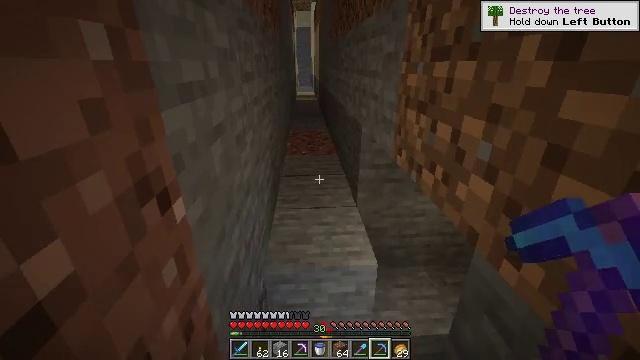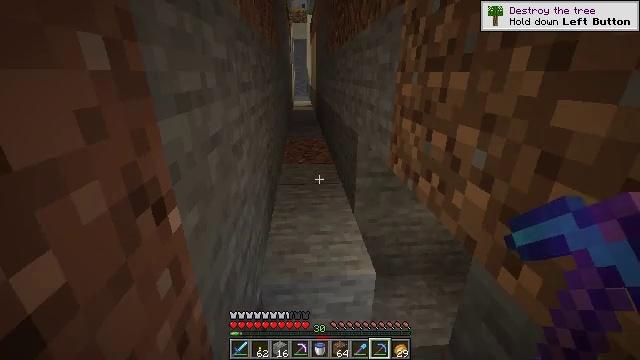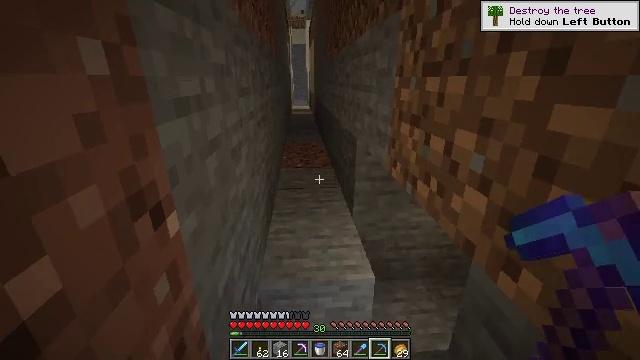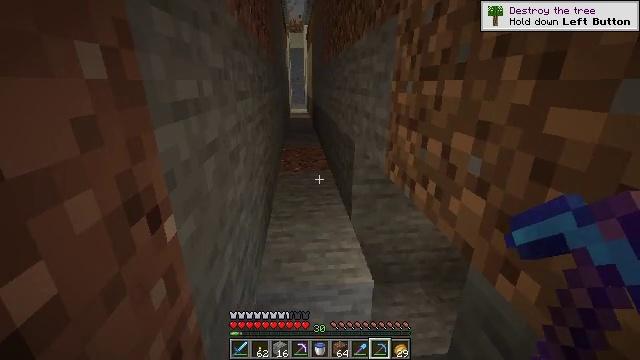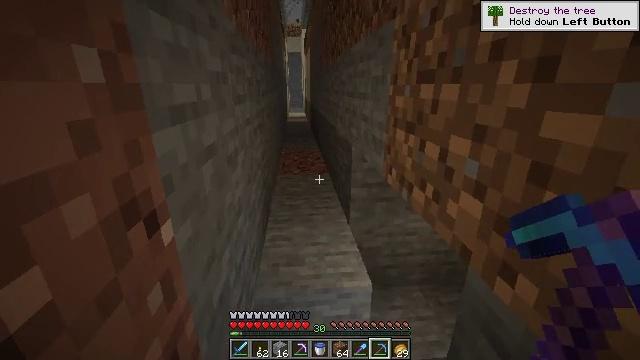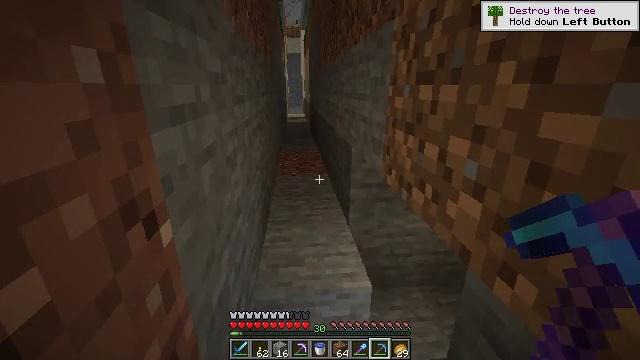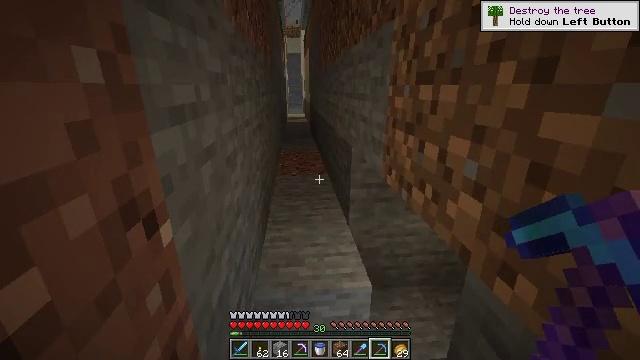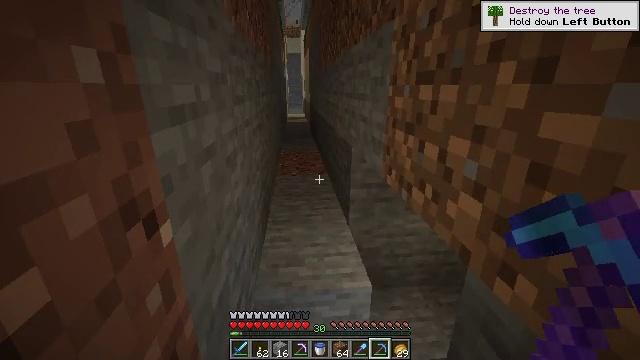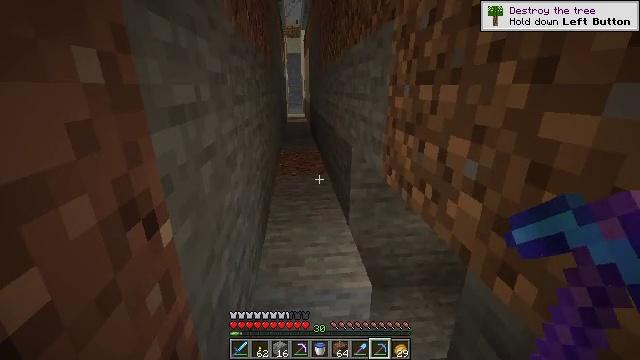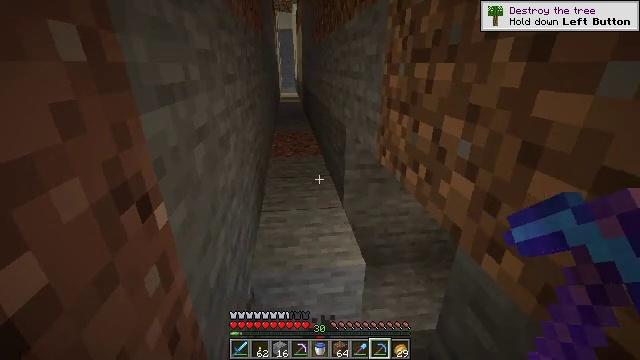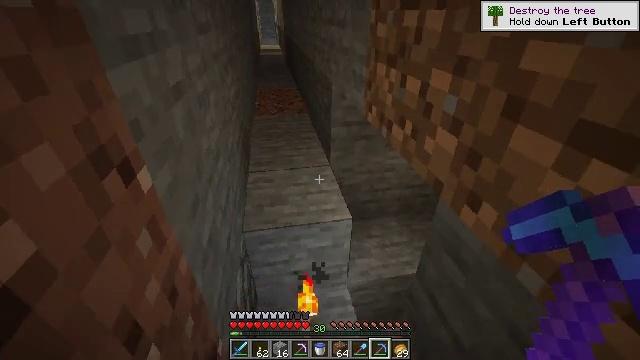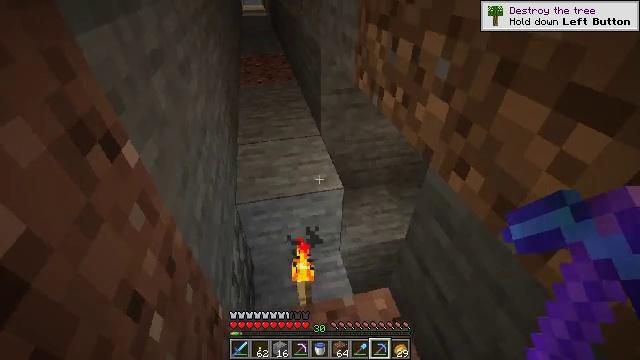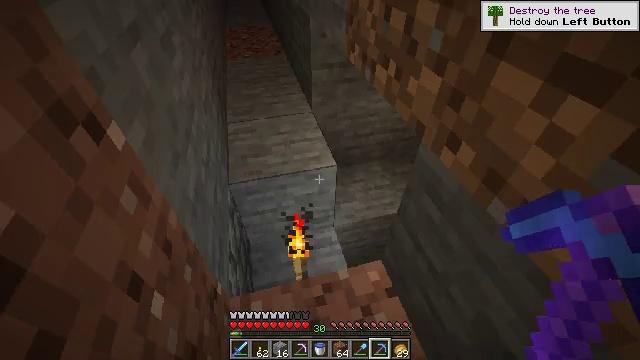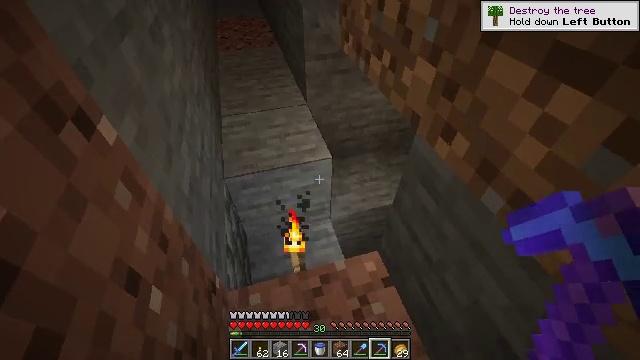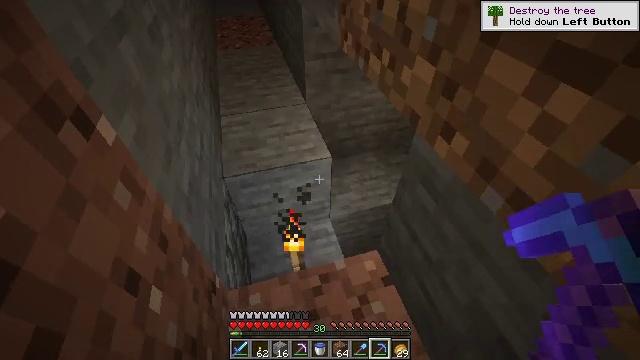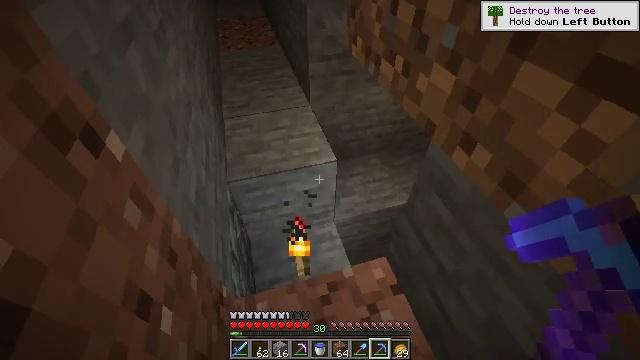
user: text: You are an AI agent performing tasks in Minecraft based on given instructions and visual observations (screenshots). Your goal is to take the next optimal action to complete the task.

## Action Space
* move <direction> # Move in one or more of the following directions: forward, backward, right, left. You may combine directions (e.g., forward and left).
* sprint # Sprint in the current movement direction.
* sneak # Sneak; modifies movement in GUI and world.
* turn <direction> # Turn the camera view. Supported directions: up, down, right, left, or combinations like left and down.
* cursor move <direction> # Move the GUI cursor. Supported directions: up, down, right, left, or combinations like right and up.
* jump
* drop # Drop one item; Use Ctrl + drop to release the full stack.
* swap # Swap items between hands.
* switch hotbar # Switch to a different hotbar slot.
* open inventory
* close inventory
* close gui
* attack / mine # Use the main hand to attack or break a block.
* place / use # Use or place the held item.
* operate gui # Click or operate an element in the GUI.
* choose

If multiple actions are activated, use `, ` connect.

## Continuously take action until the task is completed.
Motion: motion action
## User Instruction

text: Mine the torch on the wall.
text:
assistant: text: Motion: turn up
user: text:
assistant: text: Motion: no_op
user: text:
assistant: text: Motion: no_op
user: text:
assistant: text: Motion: no_op
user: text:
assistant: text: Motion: no_op
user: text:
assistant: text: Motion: no_op
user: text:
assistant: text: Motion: no_op
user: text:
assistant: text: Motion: no_op
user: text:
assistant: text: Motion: turn right and down
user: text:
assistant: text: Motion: turn right and down
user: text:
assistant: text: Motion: turn right and down
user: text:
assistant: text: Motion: turn right and down
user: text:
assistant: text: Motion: turn right and down
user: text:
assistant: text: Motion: no_op
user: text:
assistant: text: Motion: move forward and move left
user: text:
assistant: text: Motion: move forward and move left, jump
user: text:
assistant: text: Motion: move forward and move left, turn right, jump
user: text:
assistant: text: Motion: move forward and move left, turn right, jump
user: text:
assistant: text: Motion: move forward and move left, turn right, jump
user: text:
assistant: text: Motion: move forward and move left, turn right, jump
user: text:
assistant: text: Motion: move forward and move left, turn right
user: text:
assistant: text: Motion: move forward and move left, turn right and up
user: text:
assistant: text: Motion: move forward and move left, turn right and up
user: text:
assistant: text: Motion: move forward and move left, turn right and up
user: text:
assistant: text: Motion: turn right
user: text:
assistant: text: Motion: turn right
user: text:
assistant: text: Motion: turn right
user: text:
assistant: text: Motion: turn right
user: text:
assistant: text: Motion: turn right and down
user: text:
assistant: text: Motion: turn right and down